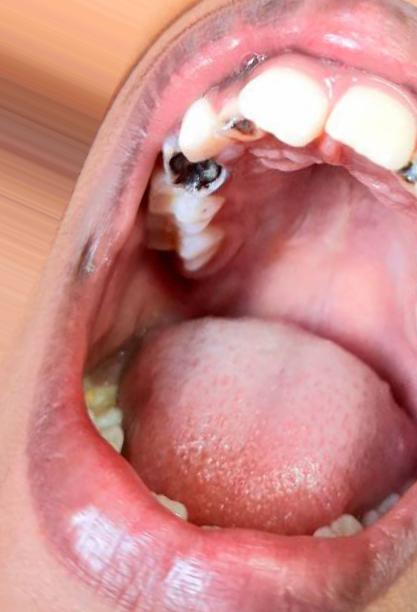
Condition: Caries